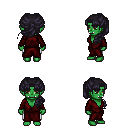
a pixel art fantasy rpg character, female body template, orc, green skin, red robe, white pants, raven princess hairstyle, four views (front, back, left, right), 2x2 character sprite sheet, small pixel art, hard edges, no anti-aliasing